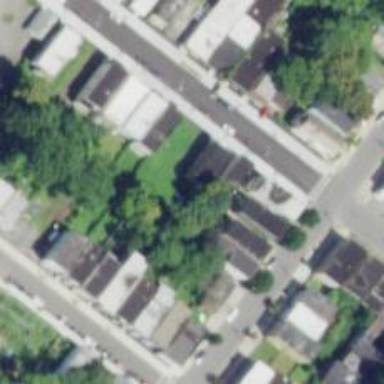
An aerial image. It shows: Charming neighbourhood.